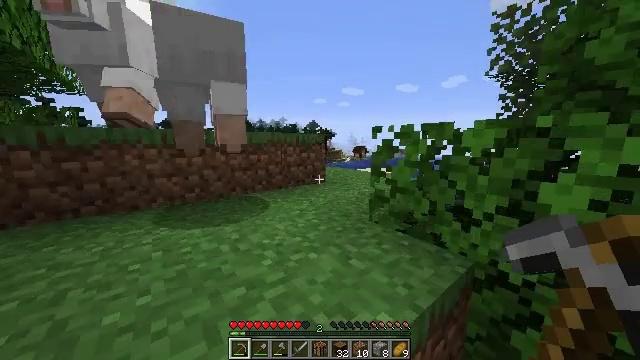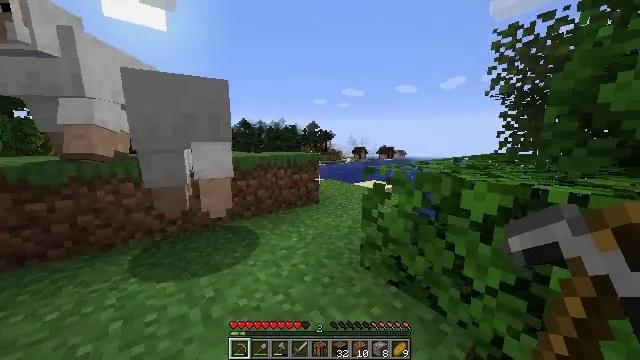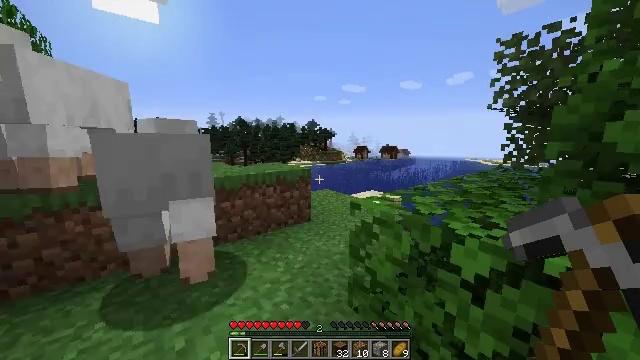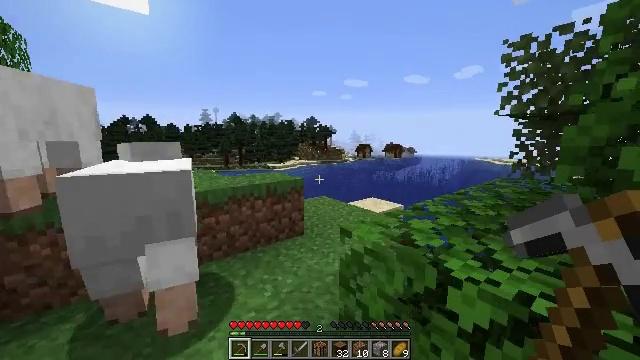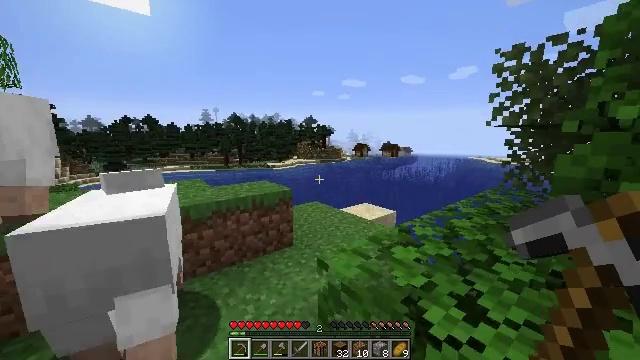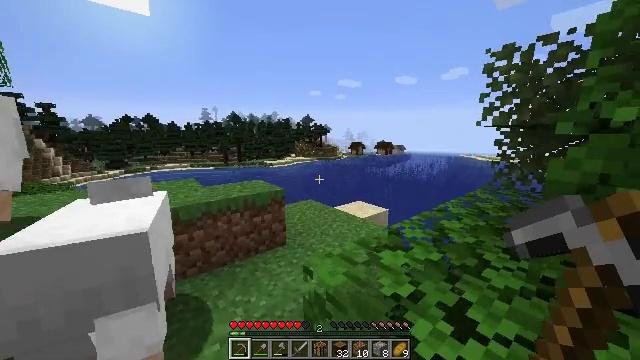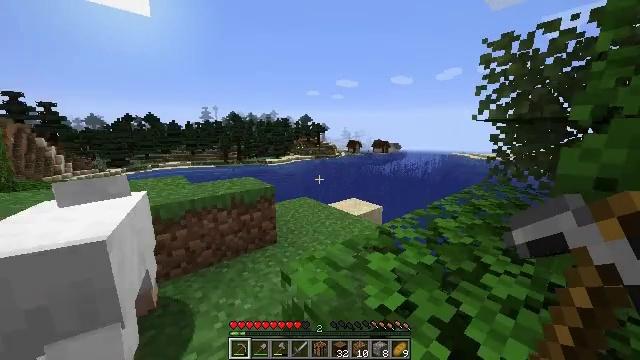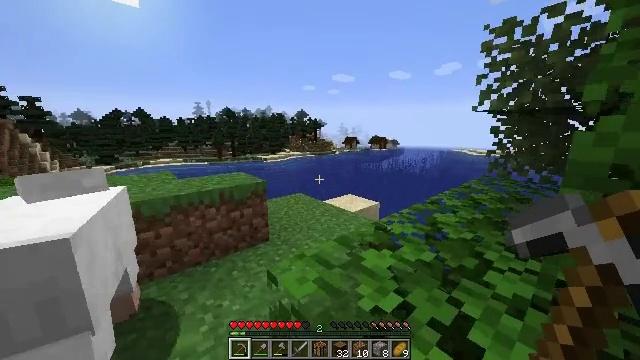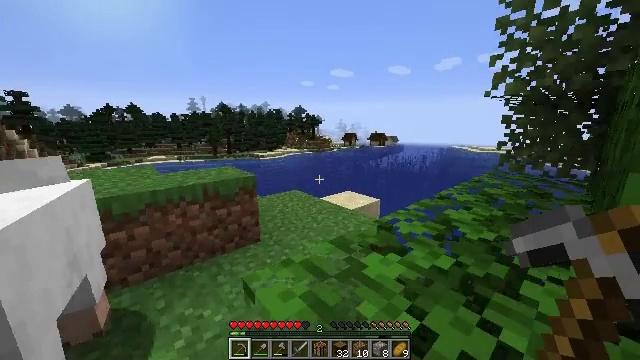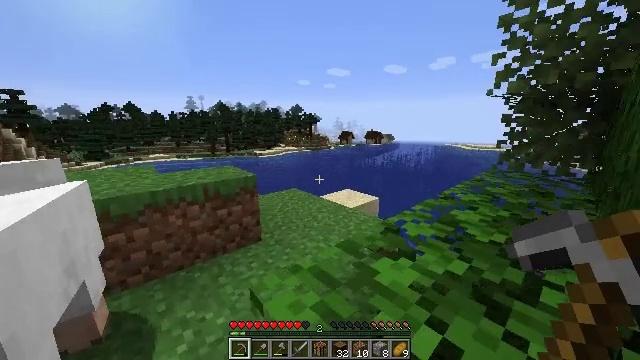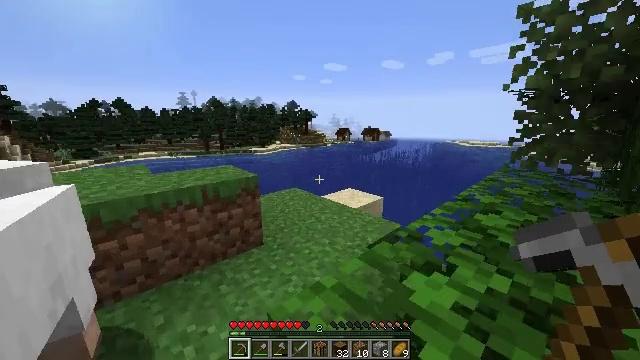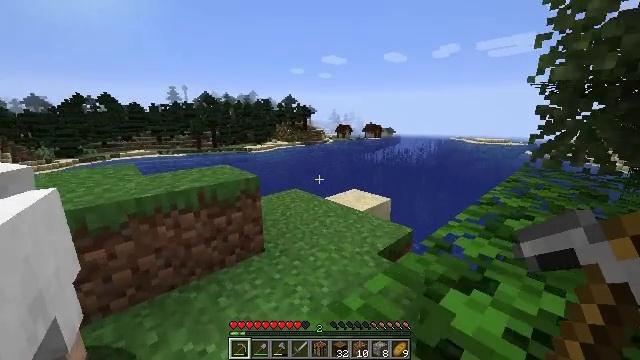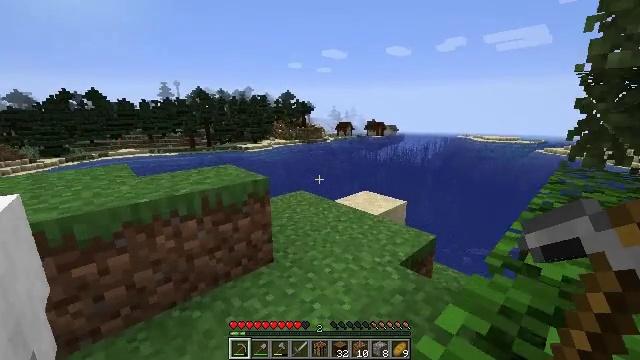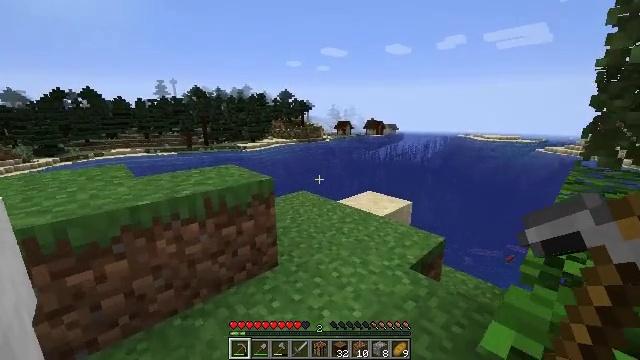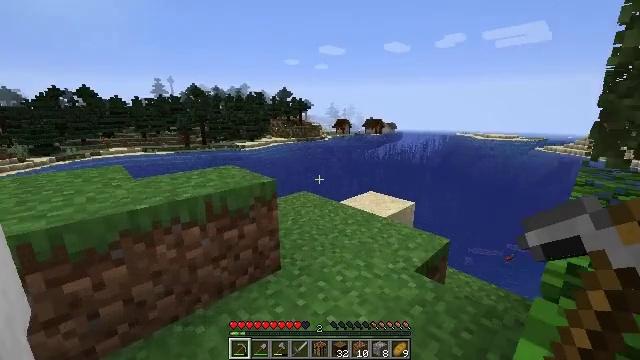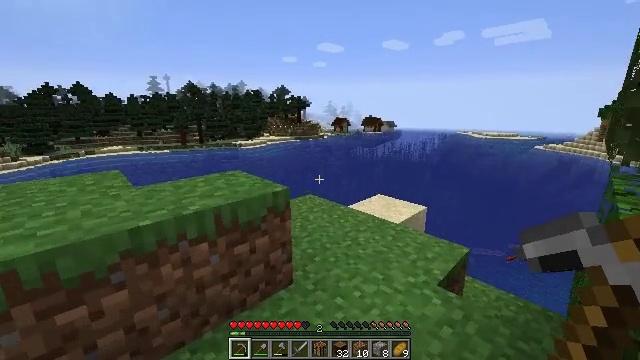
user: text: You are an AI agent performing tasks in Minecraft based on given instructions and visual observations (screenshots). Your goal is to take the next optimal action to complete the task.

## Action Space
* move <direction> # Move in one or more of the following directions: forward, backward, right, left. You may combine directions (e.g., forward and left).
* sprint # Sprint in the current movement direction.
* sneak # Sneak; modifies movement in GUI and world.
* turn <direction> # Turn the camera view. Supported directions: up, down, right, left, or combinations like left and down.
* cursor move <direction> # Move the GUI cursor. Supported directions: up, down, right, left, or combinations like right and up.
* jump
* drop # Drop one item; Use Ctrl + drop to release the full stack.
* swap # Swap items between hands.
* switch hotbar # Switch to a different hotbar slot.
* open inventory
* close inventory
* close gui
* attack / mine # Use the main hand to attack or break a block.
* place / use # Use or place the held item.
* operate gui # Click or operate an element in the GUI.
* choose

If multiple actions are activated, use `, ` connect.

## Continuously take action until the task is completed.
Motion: motion action
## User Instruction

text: Mine the kelp to collect it for resources.
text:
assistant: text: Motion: move forward, sprint, jump
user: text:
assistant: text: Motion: move forward, sprint, jump
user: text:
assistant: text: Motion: move forward, sprint, jump
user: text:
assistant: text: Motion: move forward, sprint
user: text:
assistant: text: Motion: move forward, sprint
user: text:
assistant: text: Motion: move forward, sprint
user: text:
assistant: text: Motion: move forward, sprint
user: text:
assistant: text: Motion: move forward, sprint
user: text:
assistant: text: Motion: move forward, sprint
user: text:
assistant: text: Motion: move forward, sprint
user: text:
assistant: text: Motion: move forward, sprint
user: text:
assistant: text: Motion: move forward, sprint
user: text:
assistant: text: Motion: move forward, sprint
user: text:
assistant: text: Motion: move forward, sprint
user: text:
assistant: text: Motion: move forward, sprint
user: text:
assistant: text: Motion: move forward, sprint
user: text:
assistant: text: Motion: move forward, sprint, turn right
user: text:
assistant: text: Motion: move forward, sprint
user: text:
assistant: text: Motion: move forward, sprint, turn right
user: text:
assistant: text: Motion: move forward, sprint
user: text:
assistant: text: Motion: move forward, sprint, turn right and down
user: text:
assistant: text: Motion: move forward, sprint, turn right and down
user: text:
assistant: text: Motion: move forward, sprint, turn right and down
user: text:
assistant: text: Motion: move forward, sprint, turn right and down
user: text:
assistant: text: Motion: move forward, sprint, turn down
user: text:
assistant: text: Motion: move forward, sprint, turn down
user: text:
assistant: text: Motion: move forward, sprint, turn down
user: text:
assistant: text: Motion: move forward, sprint
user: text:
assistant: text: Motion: move forward, sprint
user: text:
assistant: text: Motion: move forward, sprint